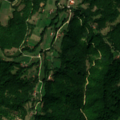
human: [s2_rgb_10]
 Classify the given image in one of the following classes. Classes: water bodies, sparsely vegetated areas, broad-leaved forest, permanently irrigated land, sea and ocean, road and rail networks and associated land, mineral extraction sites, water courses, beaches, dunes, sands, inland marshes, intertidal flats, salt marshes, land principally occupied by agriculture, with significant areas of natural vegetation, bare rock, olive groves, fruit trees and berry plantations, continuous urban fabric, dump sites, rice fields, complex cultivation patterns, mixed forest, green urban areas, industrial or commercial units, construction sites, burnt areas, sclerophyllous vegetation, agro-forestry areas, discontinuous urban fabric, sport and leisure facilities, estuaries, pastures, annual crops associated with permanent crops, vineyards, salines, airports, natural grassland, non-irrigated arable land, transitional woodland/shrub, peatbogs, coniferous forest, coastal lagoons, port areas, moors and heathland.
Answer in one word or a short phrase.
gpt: complex cultivation patterns, land principally occupied by agriculture, with significant areas of natural vegetation, broad-leaved forest, transitional woodland/shrub